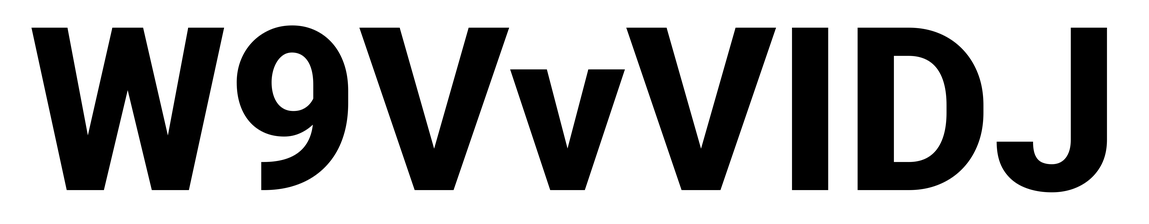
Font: Roboto_ExtraBold